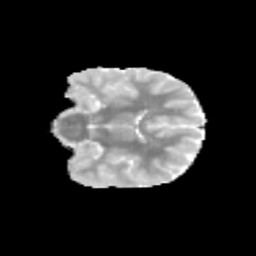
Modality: MD
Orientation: coronal
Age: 11
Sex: female
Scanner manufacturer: siemens
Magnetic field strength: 3 T
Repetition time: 3.8 s
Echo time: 0.07 s